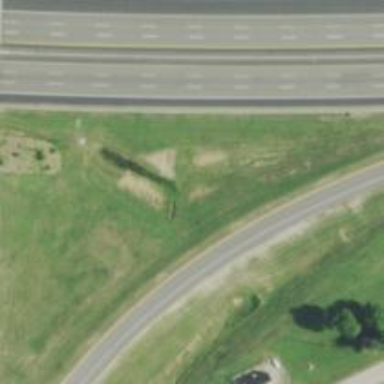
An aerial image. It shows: Asphalt motorway link.